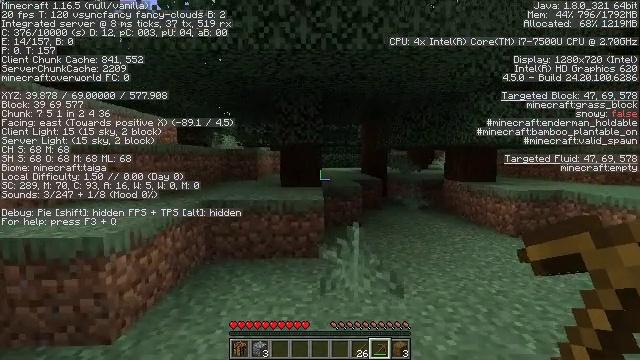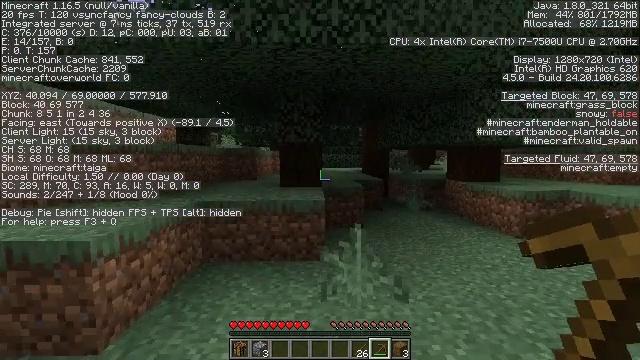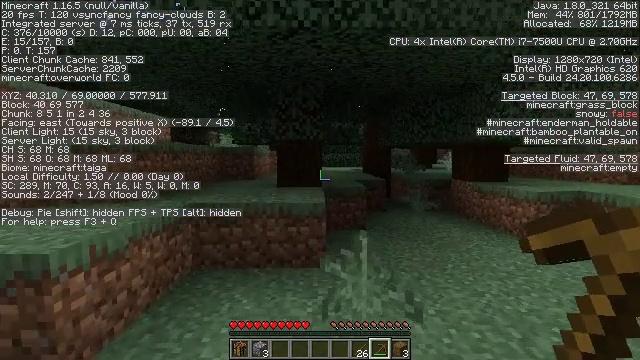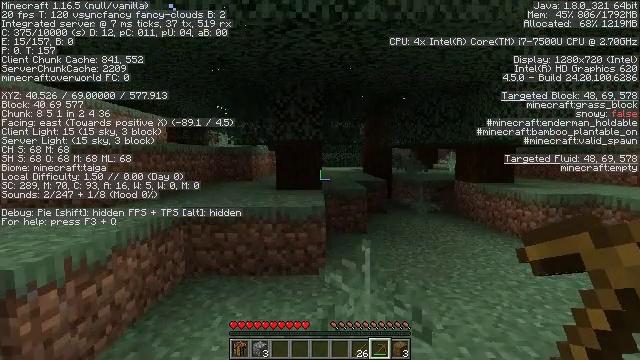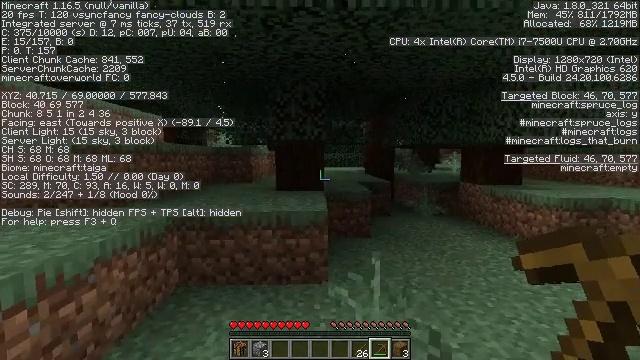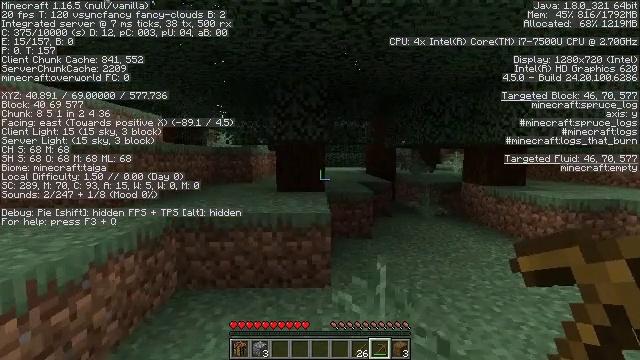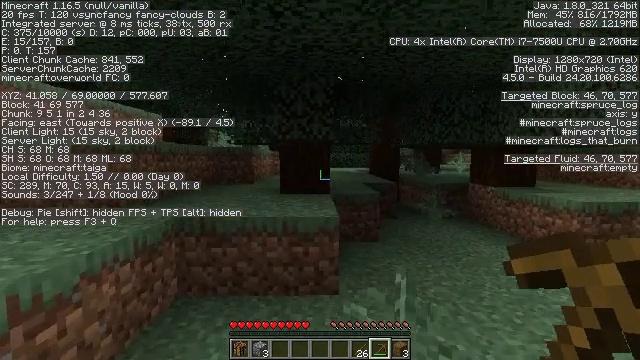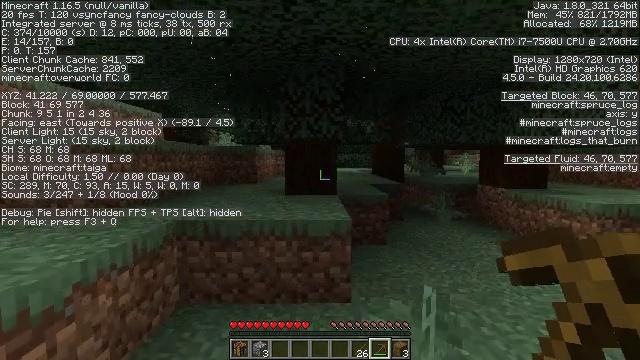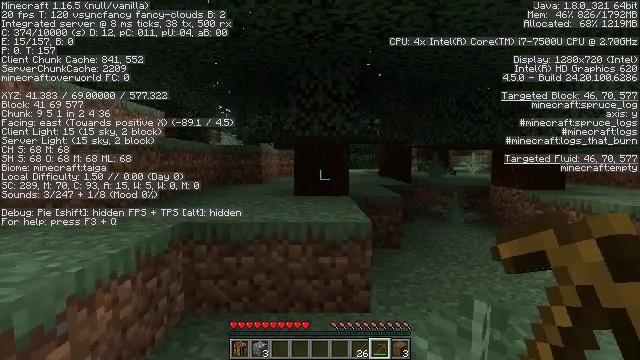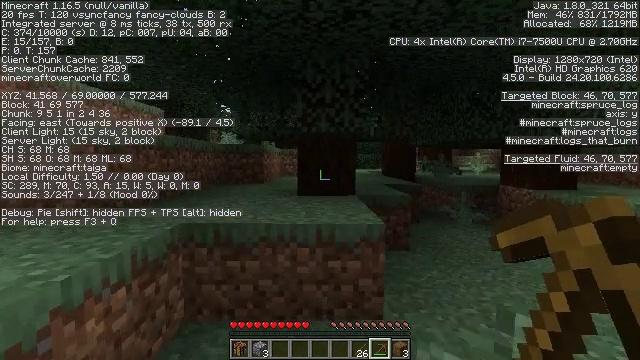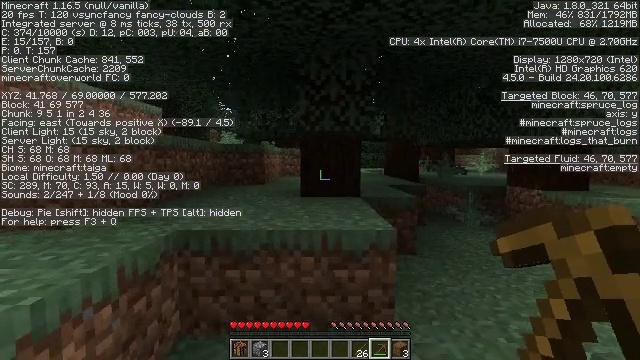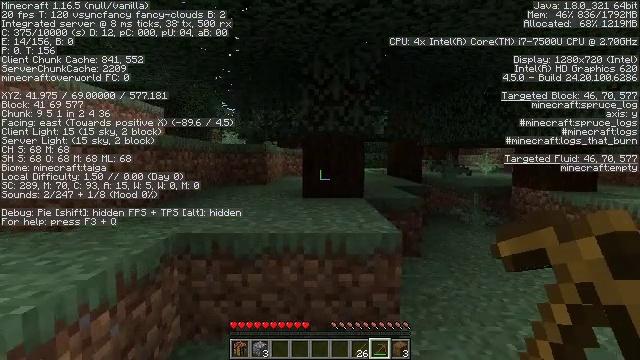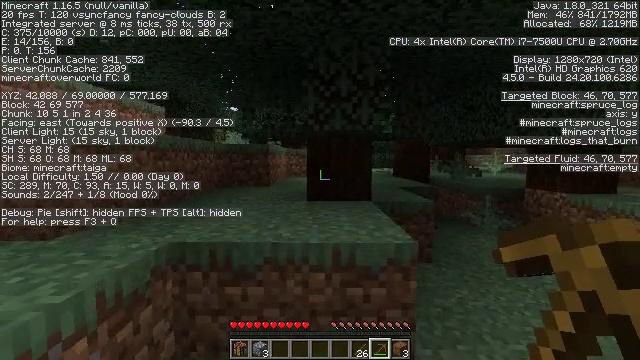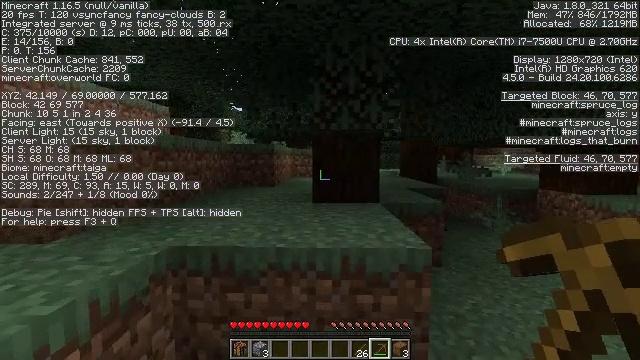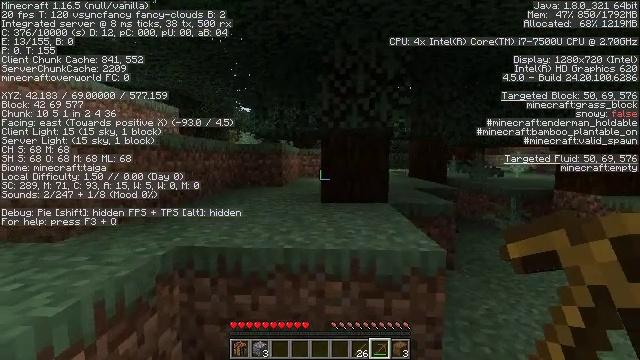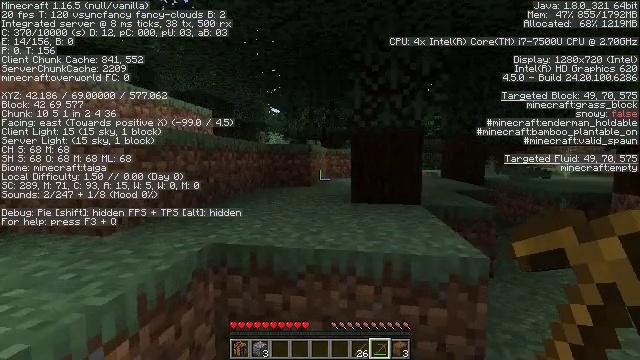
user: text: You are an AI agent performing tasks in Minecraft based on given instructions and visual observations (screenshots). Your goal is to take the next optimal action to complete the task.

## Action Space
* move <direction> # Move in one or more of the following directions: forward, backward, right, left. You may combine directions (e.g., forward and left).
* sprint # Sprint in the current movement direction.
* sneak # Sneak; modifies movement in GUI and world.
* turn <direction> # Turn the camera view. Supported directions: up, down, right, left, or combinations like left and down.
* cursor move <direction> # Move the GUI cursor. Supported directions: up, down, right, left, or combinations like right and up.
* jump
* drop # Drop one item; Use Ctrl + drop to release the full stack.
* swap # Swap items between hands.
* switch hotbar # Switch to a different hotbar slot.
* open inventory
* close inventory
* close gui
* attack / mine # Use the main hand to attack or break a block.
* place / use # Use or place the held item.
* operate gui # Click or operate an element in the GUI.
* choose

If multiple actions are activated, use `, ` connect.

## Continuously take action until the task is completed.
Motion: motion action
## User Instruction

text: Break the large fern to clear the space.
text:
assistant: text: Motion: move forward
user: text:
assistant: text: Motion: move forward
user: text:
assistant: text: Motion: move forward
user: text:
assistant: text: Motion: move forward and move left
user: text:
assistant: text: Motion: move forward and move left
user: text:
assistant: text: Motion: move forward and move left
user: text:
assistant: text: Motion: move forward and move left
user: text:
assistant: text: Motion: move forward and move left
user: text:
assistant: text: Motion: move forward
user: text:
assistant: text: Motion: move forward
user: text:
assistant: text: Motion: move forward
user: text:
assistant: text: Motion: no_op
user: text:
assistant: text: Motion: turn left
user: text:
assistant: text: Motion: turn left
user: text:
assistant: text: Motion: move left, turn left
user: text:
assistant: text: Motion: move left, turn left
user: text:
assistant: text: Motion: move forward and move left, turn left, jump
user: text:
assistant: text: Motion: move forward and move left, turn left, jump
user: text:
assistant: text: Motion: move forward and move left, jump
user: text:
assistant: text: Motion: move forward and move left, jump
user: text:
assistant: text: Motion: move forward and move left, jump
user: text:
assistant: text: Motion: move forward
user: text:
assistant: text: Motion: move forward
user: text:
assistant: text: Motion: move forward
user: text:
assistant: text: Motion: move forward and move left
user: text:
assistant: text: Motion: move forward and move left, turn right
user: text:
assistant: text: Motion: move forward and move left, turn right
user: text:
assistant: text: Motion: move forward and move left, turn right
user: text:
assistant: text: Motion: move forward and move left, turn right
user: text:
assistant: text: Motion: move forward and move left, turn right, jump